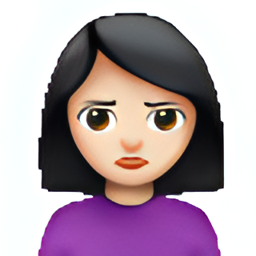
Name: person with pouting face
Emoji: 🙎🏻
Group: People & Body
Sub-group: person-gesture